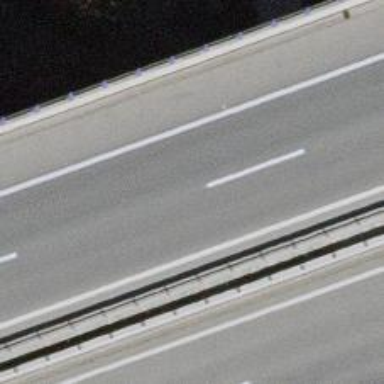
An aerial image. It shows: Asphalt bridge on motorway.